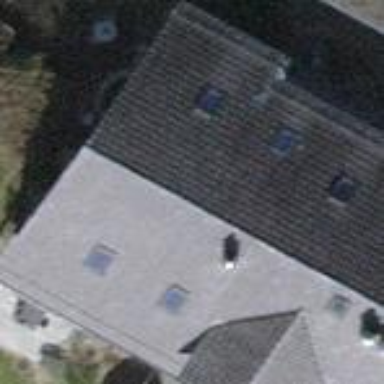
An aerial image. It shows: Gabled roofed house.